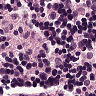
Metastatic tissue present: no